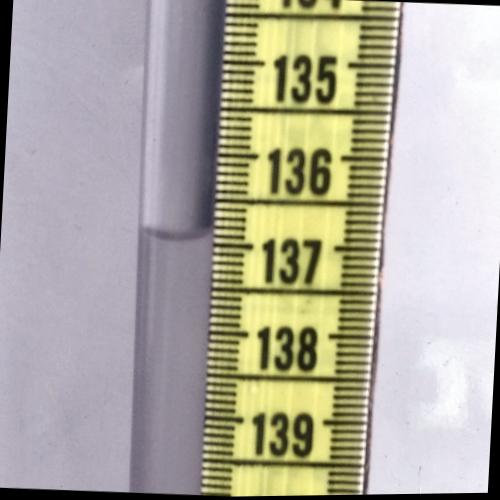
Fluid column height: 136.9 cm